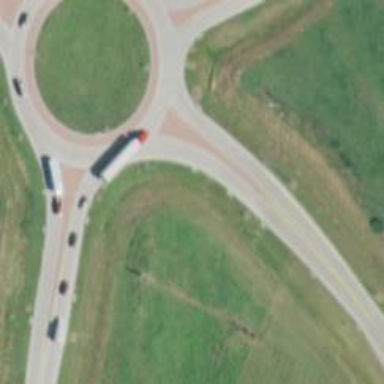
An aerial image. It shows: Roundabout on trunk highway.